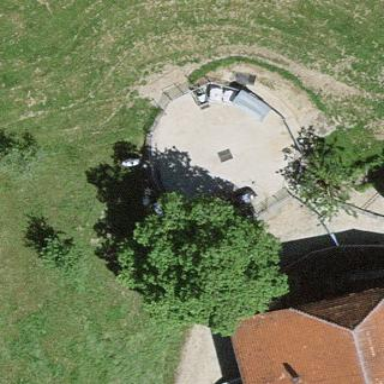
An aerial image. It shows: Silo.